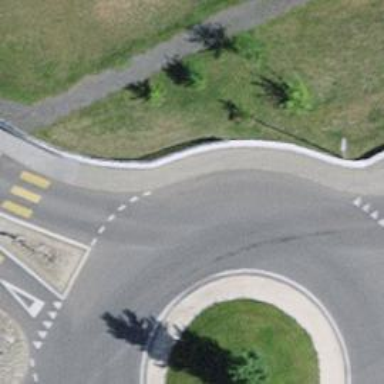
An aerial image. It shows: Unclassified road with asphalt surface leading to roundabout.